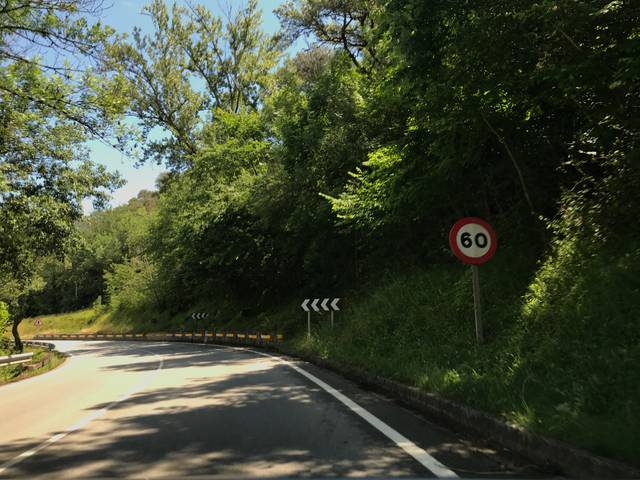
Region: Spain
Coordinates: 43.155, -4.668